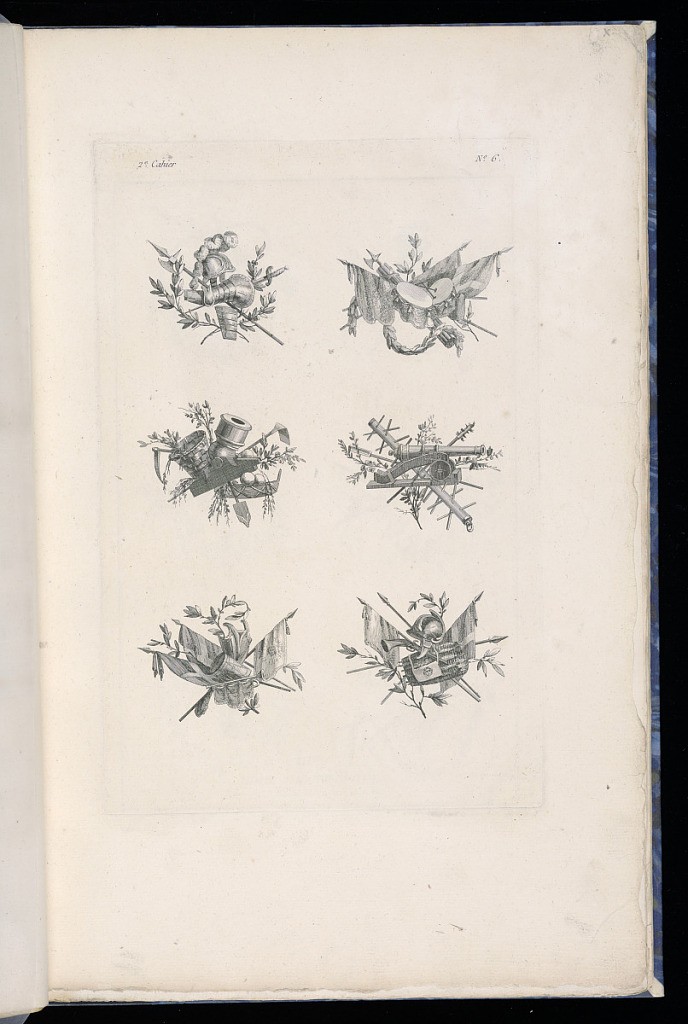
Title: Trophy Designs
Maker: Pierre Ranson, French, 1736–1786
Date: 1772–77
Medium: Etching on paper
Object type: Print
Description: Six designs for military themed trophies incorporating leaves, drums, helmets, armor, spear, swords, flags, cannon, baskets, trumpet, and a rifle. The plate is numbered.